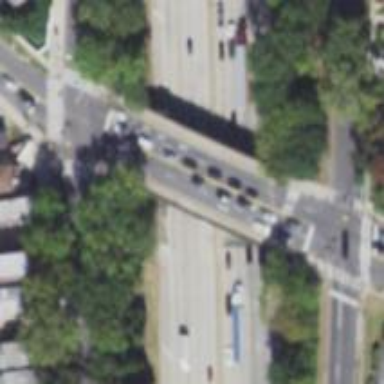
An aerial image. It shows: Tertiary road on asphalt surface on bridge.